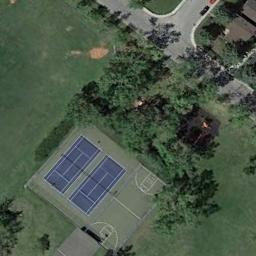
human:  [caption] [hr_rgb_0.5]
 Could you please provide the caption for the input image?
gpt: The tennis court is built on the lawn, Separated from the road by some trees .

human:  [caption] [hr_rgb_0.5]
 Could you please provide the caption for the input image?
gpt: There are many trees near the tennis courts .

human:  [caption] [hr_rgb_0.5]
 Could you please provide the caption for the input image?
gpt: There is a small tennis court in the upper left corner .

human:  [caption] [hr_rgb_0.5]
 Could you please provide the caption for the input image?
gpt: The tennis court is on the grass next to some trees and roads .

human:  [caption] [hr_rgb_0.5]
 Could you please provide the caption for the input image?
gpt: The tennis court is on a green meadow with some green trees .